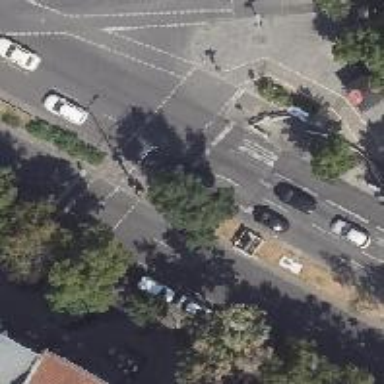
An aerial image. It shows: Road with traffic signals.